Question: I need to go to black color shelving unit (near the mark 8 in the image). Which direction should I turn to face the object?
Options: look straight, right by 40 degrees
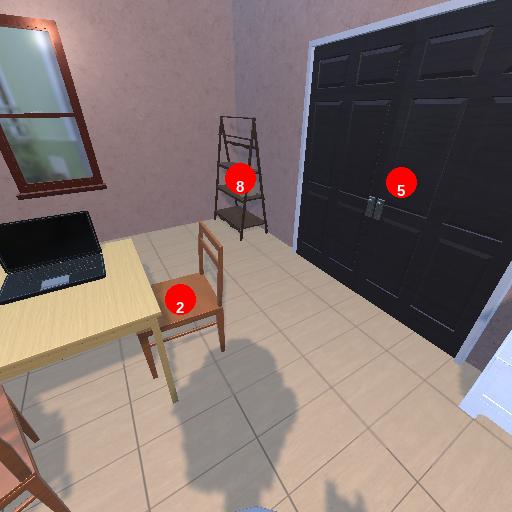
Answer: look straight